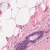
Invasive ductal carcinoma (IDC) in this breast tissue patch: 0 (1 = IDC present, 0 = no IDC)